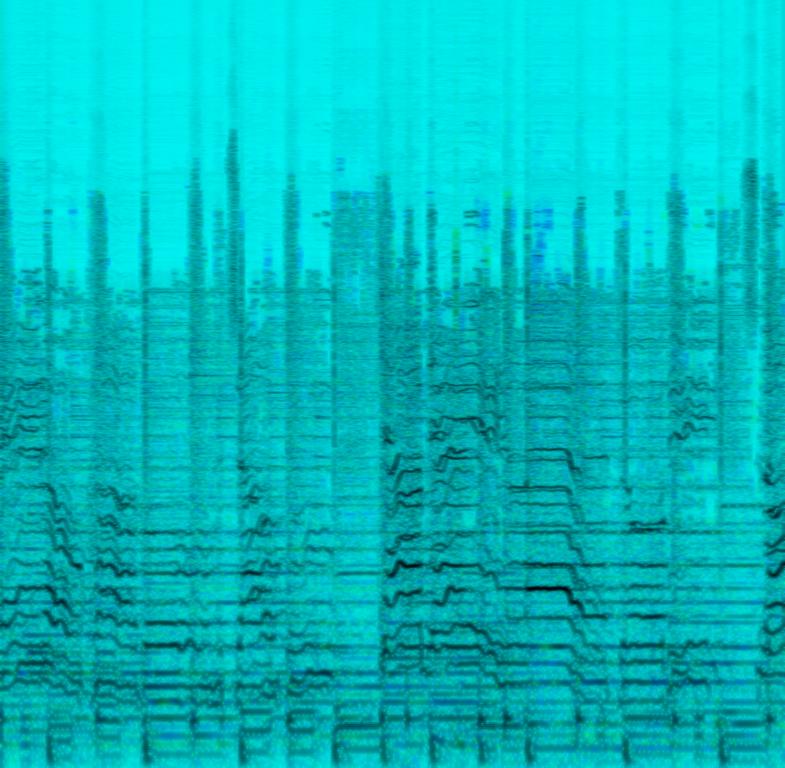
This song contains acoustic drums playing along with a bass creating a folksong atmosphere along with an accordion like sounding instrument. A piano and guitar are playing a melody along with an accordion -like instrument taking the main melody from the instruments. Female voices are singing at a higher pitch. This song is in poor audio-quality. This song may be playing live at a church.